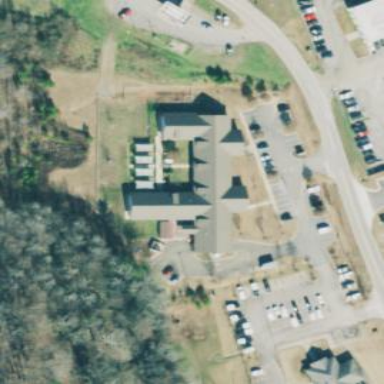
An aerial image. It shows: Animal shelter building.